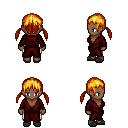
a pixel art fantasy rpg character, female body template, human, dark skin, red robe, white pants, light blonde twin-tailed hairstyle, gray slippers, four views (front, back, left, right), 2x2 character sprite sheet, small pixel art, hard edges, no anti-aliasing